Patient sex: F
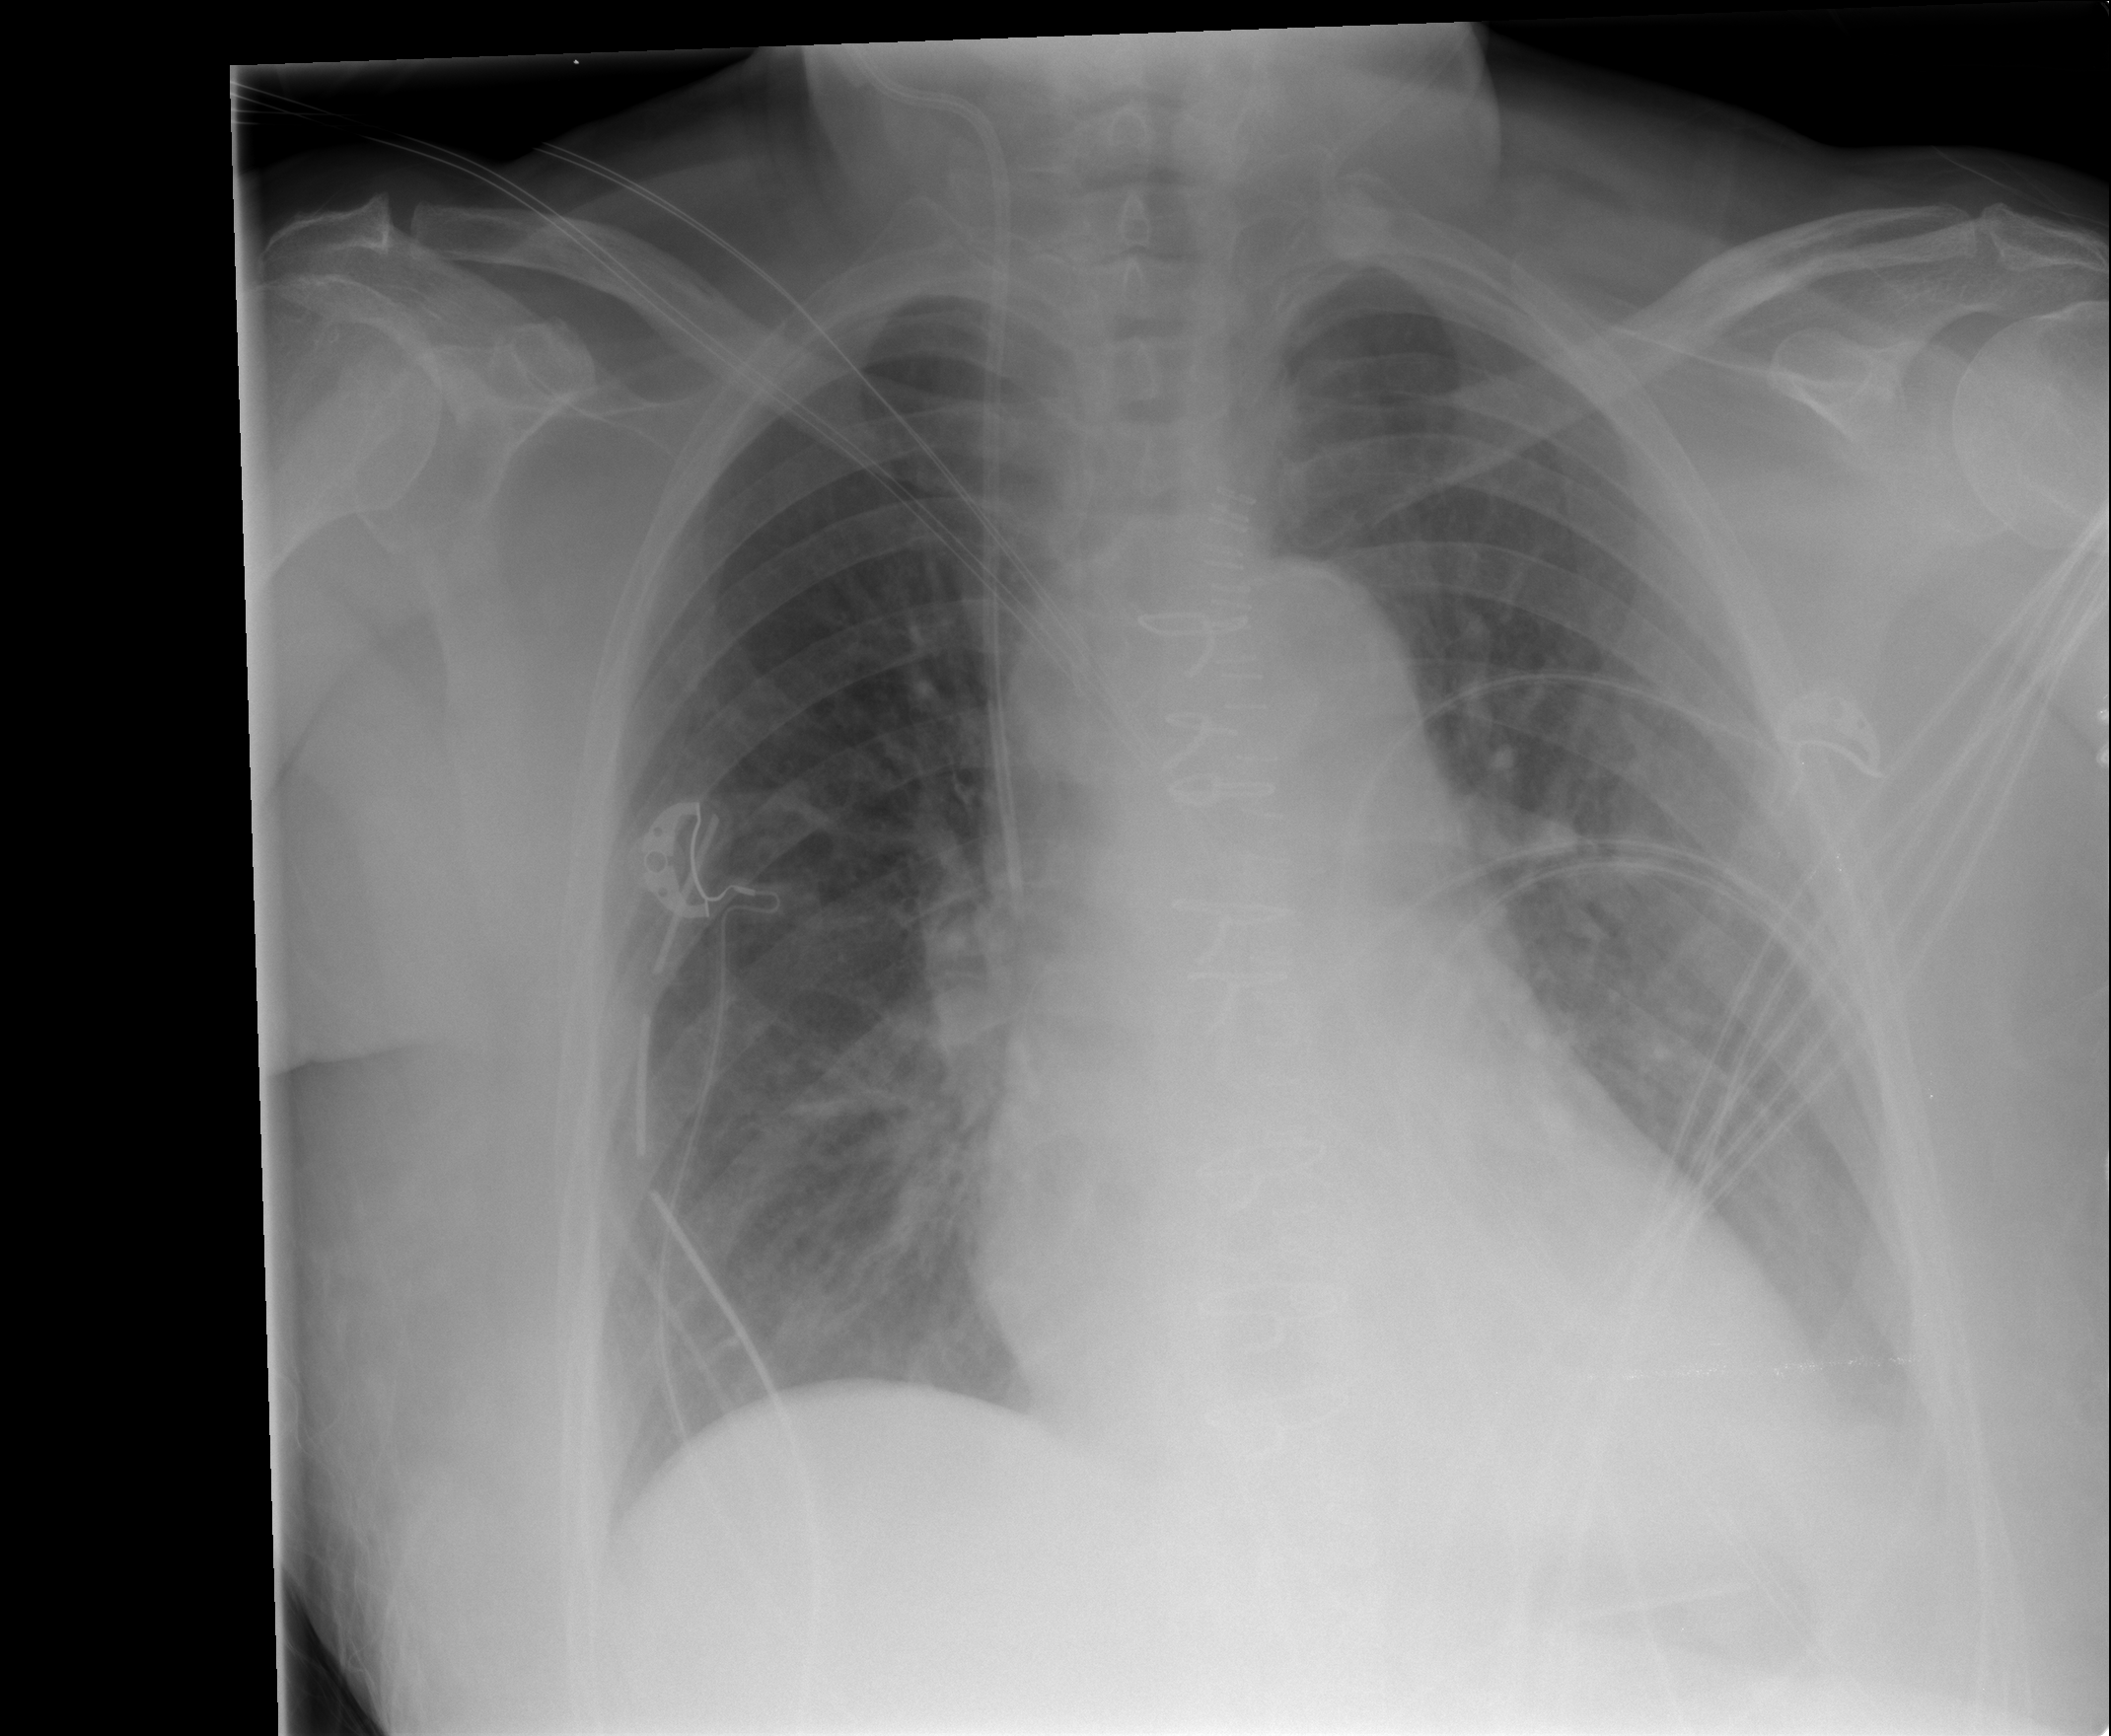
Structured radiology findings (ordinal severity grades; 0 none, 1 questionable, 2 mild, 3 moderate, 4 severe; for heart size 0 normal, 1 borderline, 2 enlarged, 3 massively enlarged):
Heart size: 1
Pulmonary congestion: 2
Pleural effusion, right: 1
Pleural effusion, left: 2
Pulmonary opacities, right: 0
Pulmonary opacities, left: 0
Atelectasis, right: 2
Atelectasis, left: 2